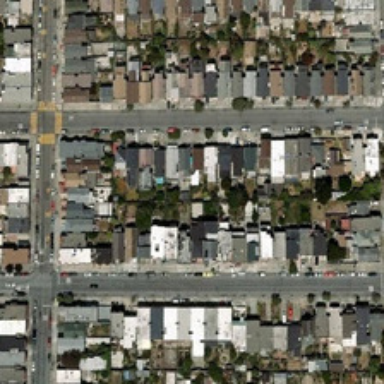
Many buildings and green trees are in two sides of three roads in a dense residential area .